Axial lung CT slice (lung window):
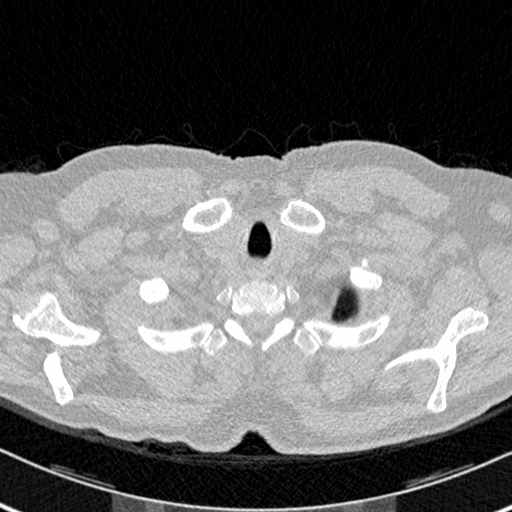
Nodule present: no